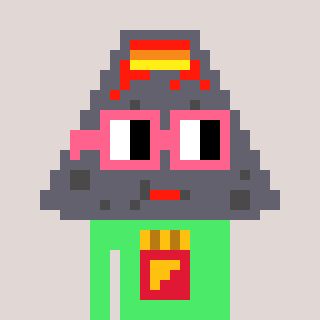
a pixel art character with square pink glasses, a volcano-shaped head and a teal-colored body on a warm background